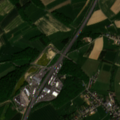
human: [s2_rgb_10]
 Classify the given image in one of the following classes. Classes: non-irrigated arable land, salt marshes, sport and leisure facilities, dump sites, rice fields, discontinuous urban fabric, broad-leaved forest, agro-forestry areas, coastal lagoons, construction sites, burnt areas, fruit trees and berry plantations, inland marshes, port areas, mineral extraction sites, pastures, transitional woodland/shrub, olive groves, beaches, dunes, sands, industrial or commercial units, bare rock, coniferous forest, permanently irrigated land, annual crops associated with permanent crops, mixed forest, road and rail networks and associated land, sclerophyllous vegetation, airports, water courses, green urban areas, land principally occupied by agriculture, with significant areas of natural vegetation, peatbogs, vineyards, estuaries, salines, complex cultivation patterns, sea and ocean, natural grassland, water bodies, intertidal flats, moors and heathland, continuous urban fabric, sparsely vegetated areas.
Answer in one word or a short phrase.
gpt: discontinuous urban fabric, road and rail networks and associated land, non-irrigated arable land, complex cultivation patterns